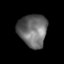
Tissue: lung
Cell type: Others
Senescence score: 0.2134
Nuclear area (px): 917
Mean DAPI intensity: 106.879